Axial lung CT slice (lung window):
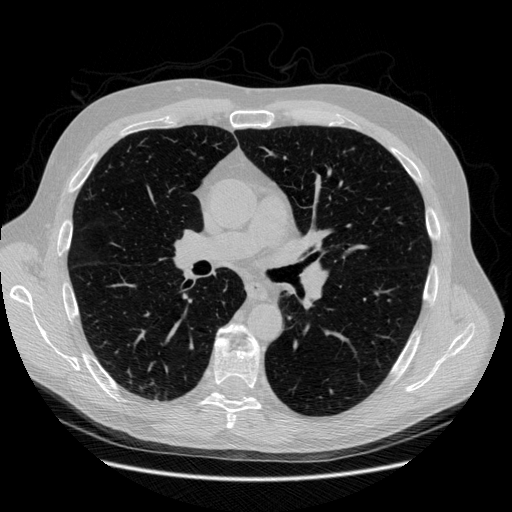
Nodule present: no